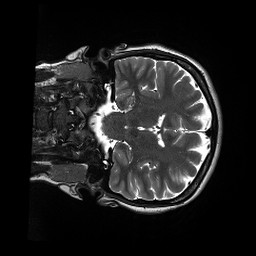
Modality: T2w
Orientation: coronal
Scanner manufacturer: siemens
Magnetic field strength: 3 T
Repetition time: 13.52 s
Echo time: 0.088 s